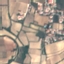
Land use / land cover class: PermanentCrop